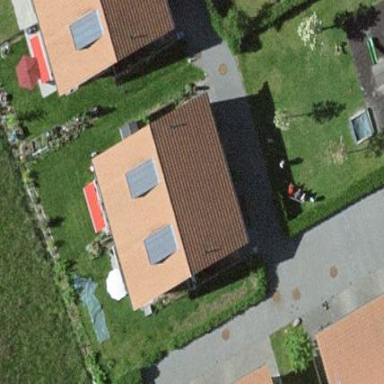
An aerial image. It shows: Terrace building.